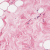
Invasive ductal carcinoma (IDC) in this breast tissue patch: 0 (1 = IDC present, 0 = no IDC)